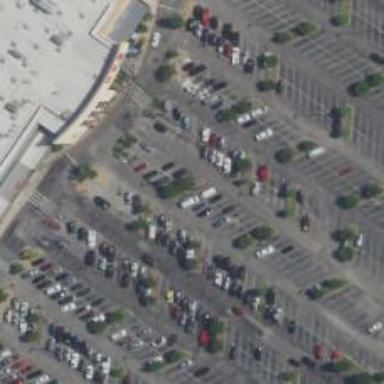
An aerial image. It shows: Trolley bay.